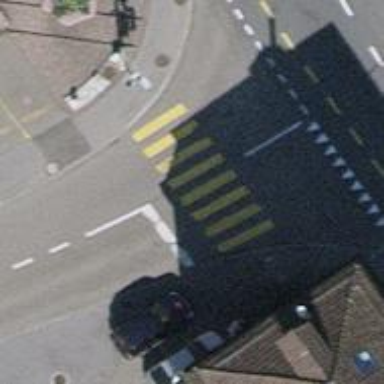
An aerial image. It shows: Road crossing with traffic signals.